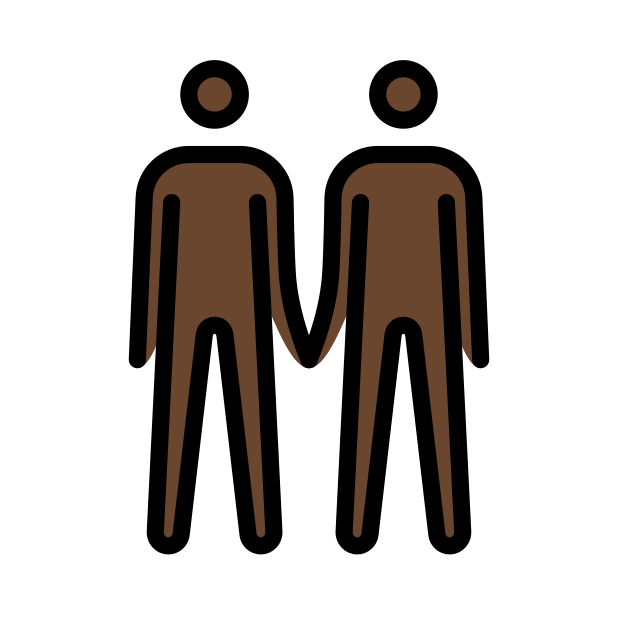
men holding hands: dark skin tone